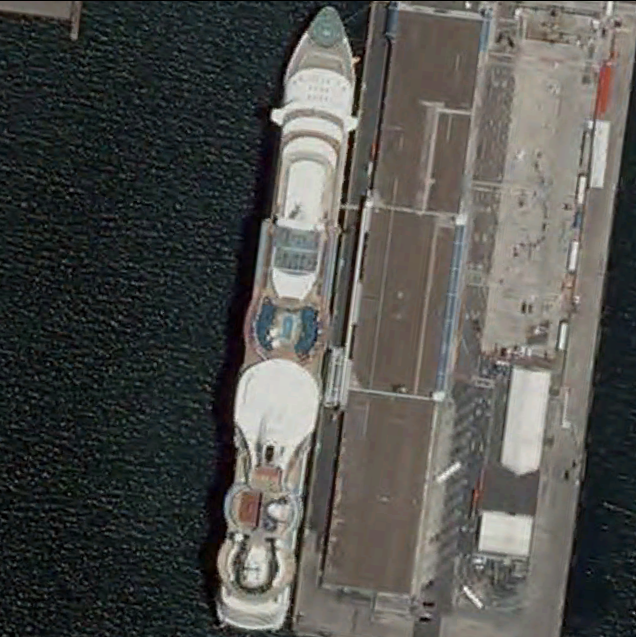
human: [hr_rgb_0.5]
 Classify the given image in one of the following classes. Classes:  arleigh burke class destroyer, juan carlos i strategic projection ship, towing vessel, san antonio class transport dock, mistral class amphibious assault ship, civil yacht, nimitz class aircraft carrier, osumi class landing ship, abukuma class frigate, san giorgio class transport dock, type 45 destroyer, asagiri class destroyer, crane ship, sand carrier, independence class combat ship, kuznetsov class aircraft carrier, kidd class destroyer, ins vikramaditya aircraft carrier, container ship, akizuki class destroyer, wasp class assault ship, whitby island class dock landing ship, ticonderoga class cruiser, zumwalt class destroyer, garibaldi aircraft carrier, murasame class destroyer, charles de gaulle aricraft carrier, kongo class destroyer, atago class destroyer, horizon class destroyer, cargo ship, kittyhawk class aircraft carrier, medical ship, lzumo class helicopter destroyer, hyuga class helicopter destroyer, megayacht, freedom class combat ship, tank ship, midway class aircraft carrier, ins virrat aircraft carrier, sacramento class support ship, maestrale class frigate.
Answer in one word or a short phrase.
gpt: Megayacht